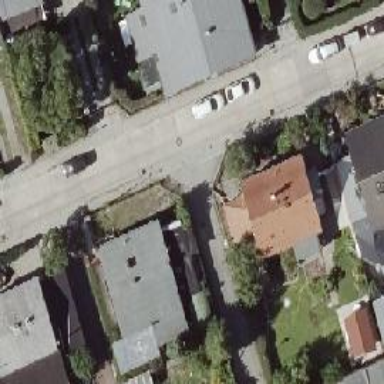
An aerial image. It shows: Residential road with concrete plates as its surface. Both sides of the road have sidewalks.